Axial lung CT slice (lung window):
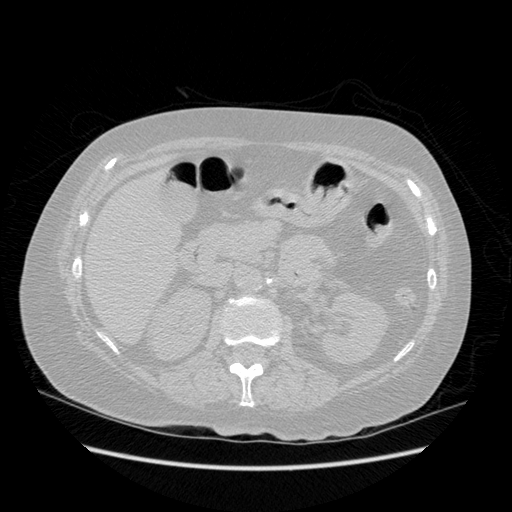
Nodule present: no